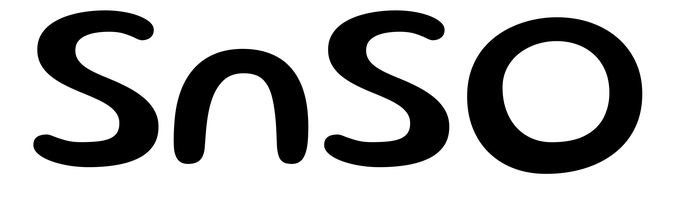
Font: Gluten_Regular